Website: home-depot
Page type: account-dashboard
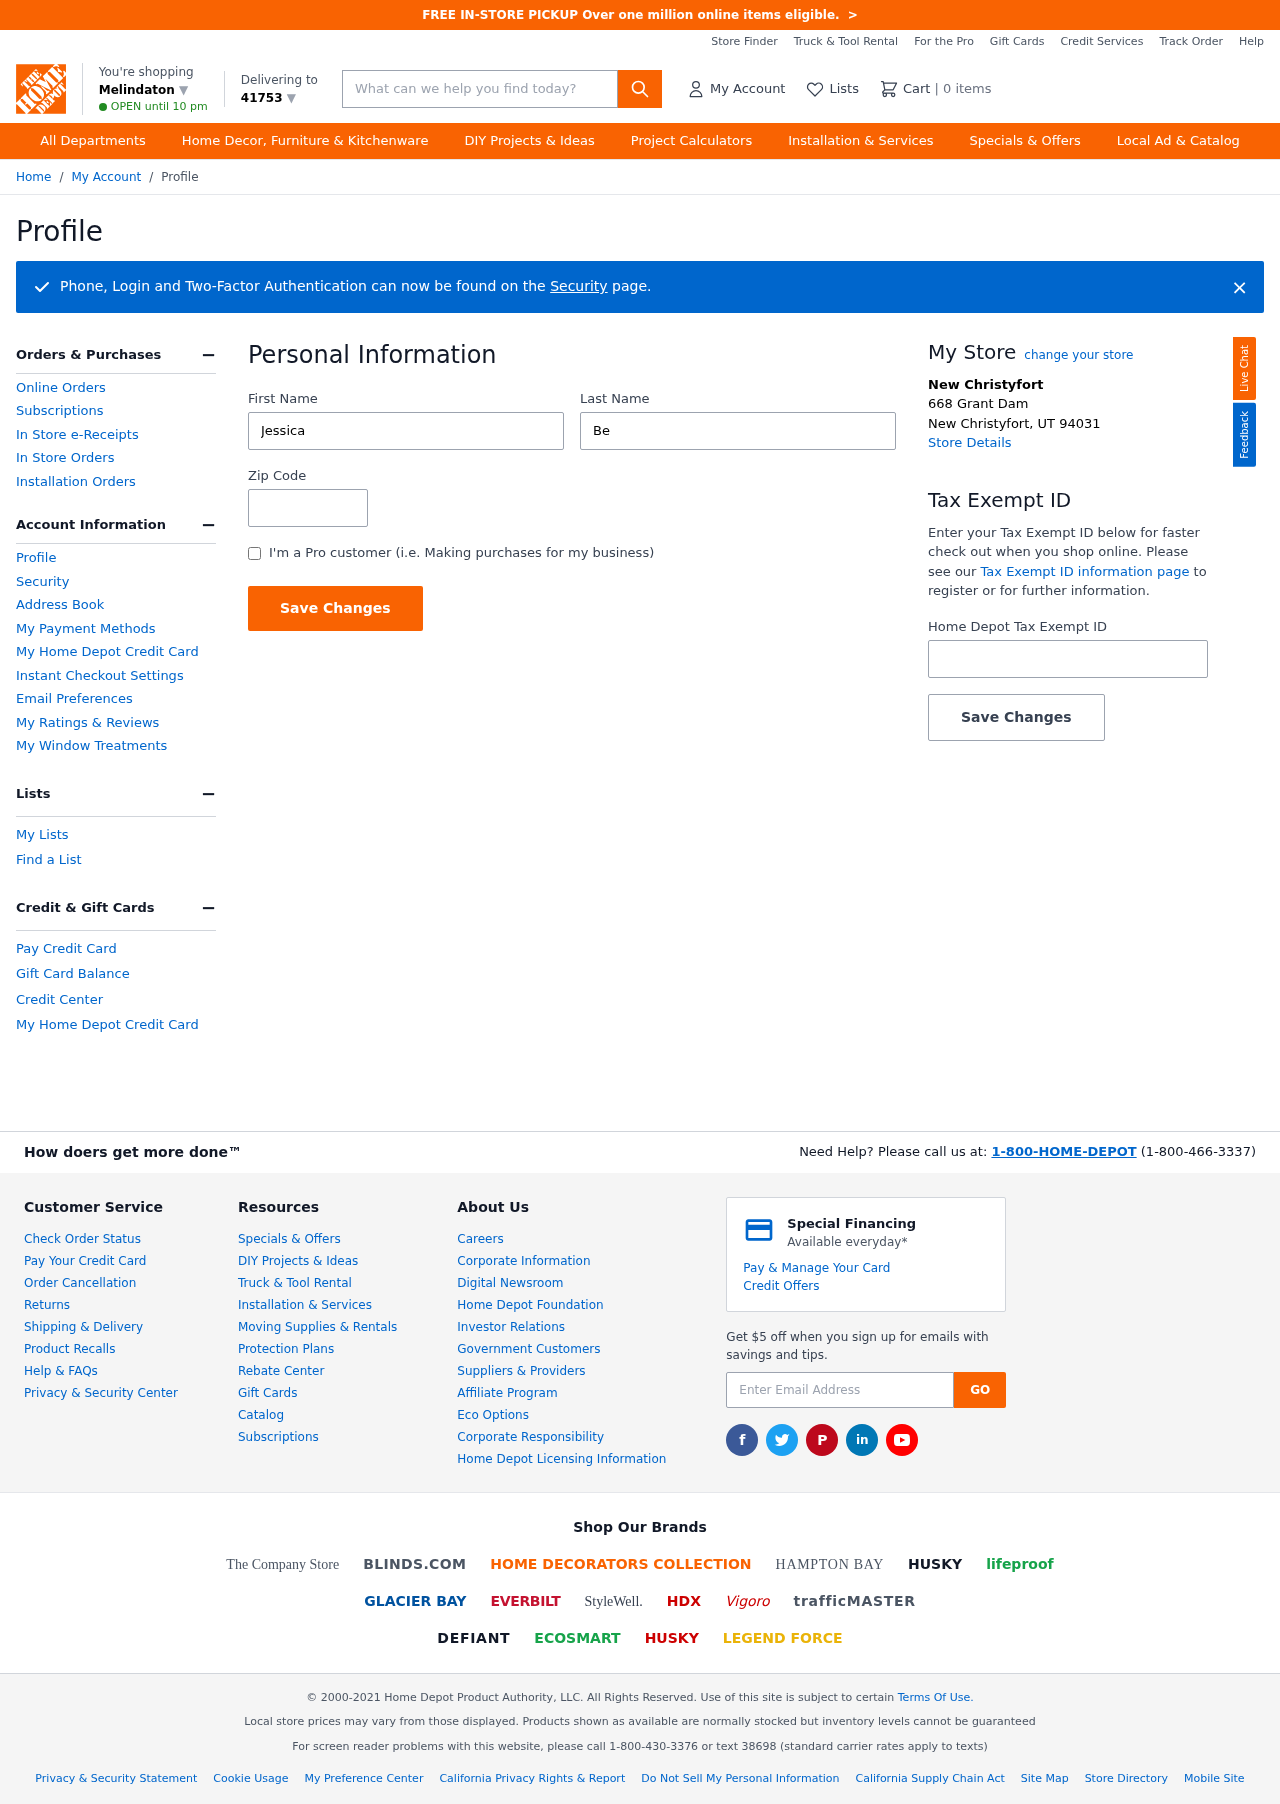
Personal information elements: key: PII_CITY
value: Melindaton ▼
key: PII_FIRSTNAME
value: Jessica
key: PII_LASTNAME
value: Becker
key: PII_LOCATION1_CITY
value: New Christyfort
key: PII_LOCATION1_CITY_STATE_ZIP
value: New Christyfort, UT 94031
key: PII_LOCATION1_STREET
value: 668 Grant Dam
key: PII_POSTCODE
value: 41753 ▼
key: PII_POSTCODE
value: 41753
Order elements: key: ORDER_NUM_ITEMS
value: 0
Search elements: key: HEADER_SEARCH
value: What can we help you find today?